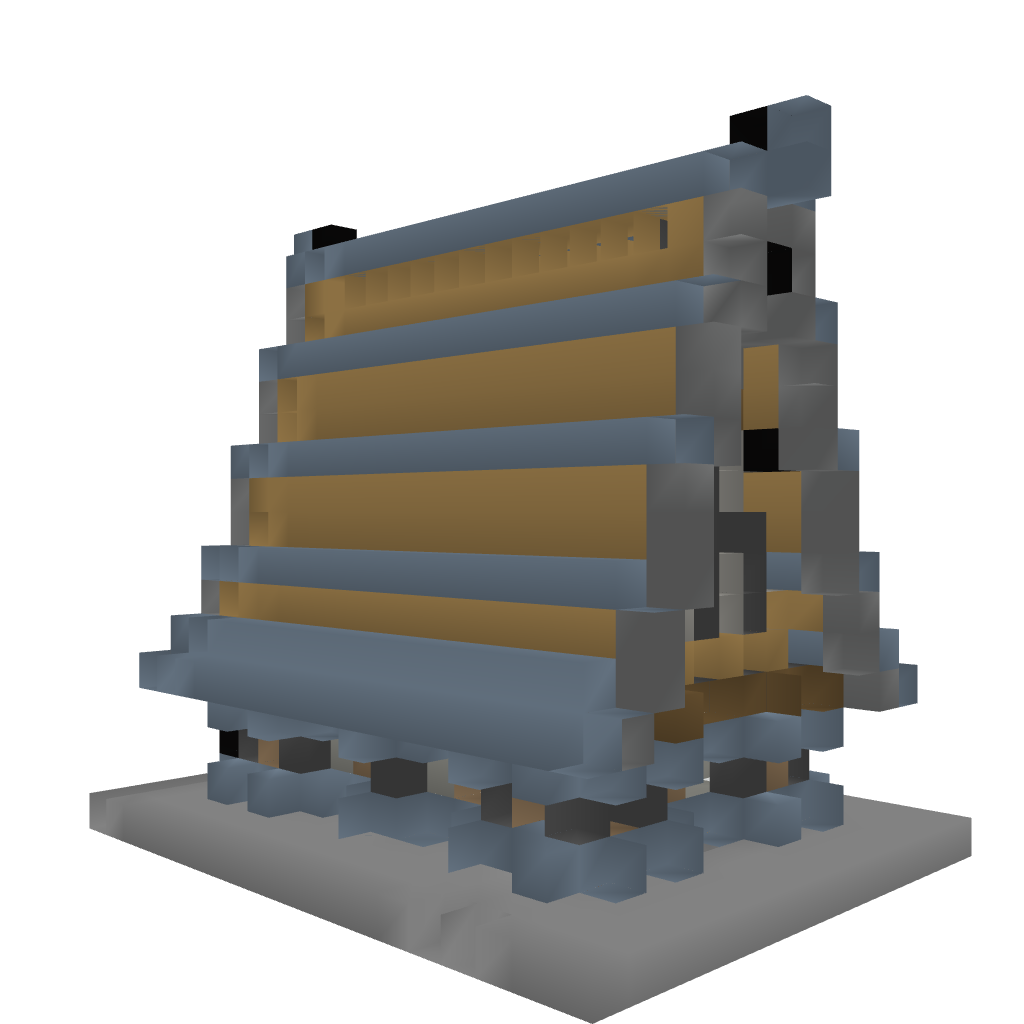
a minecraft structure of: Medieval Little House